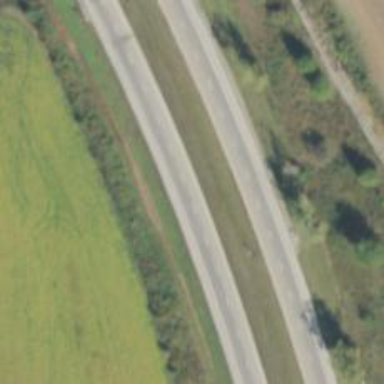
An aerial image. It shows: Motorway.